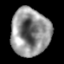
Tissue: lung
Cell type: Smooth muscle cells
Senescence score: 0.1475
Nuclear area (px): 1804
Mean DAPI intensity: 144.377